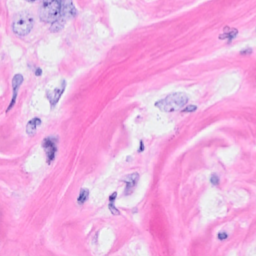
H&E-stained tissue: Breast